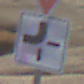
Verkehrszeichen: VerlaufVorfahrtsstrasse2
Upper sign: VorfahrtGewaehren
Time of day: Midday
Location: Outdoor (Nature)
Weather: PartlyCloudy
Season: NotSpecified
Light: Natural